Field crop: tomato
Growth stage: 1
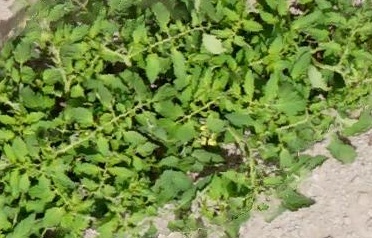
Species: tomato